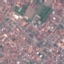
Land use / land cover: Residential